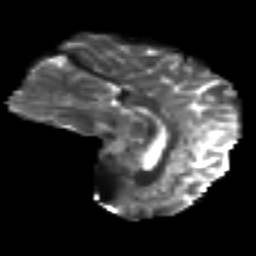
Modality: T2w
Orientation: sagittal
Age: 43
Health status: ill
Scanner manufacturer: philips
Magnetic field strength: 3 T
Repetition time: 9 s
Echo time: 0.127 s